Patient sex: M
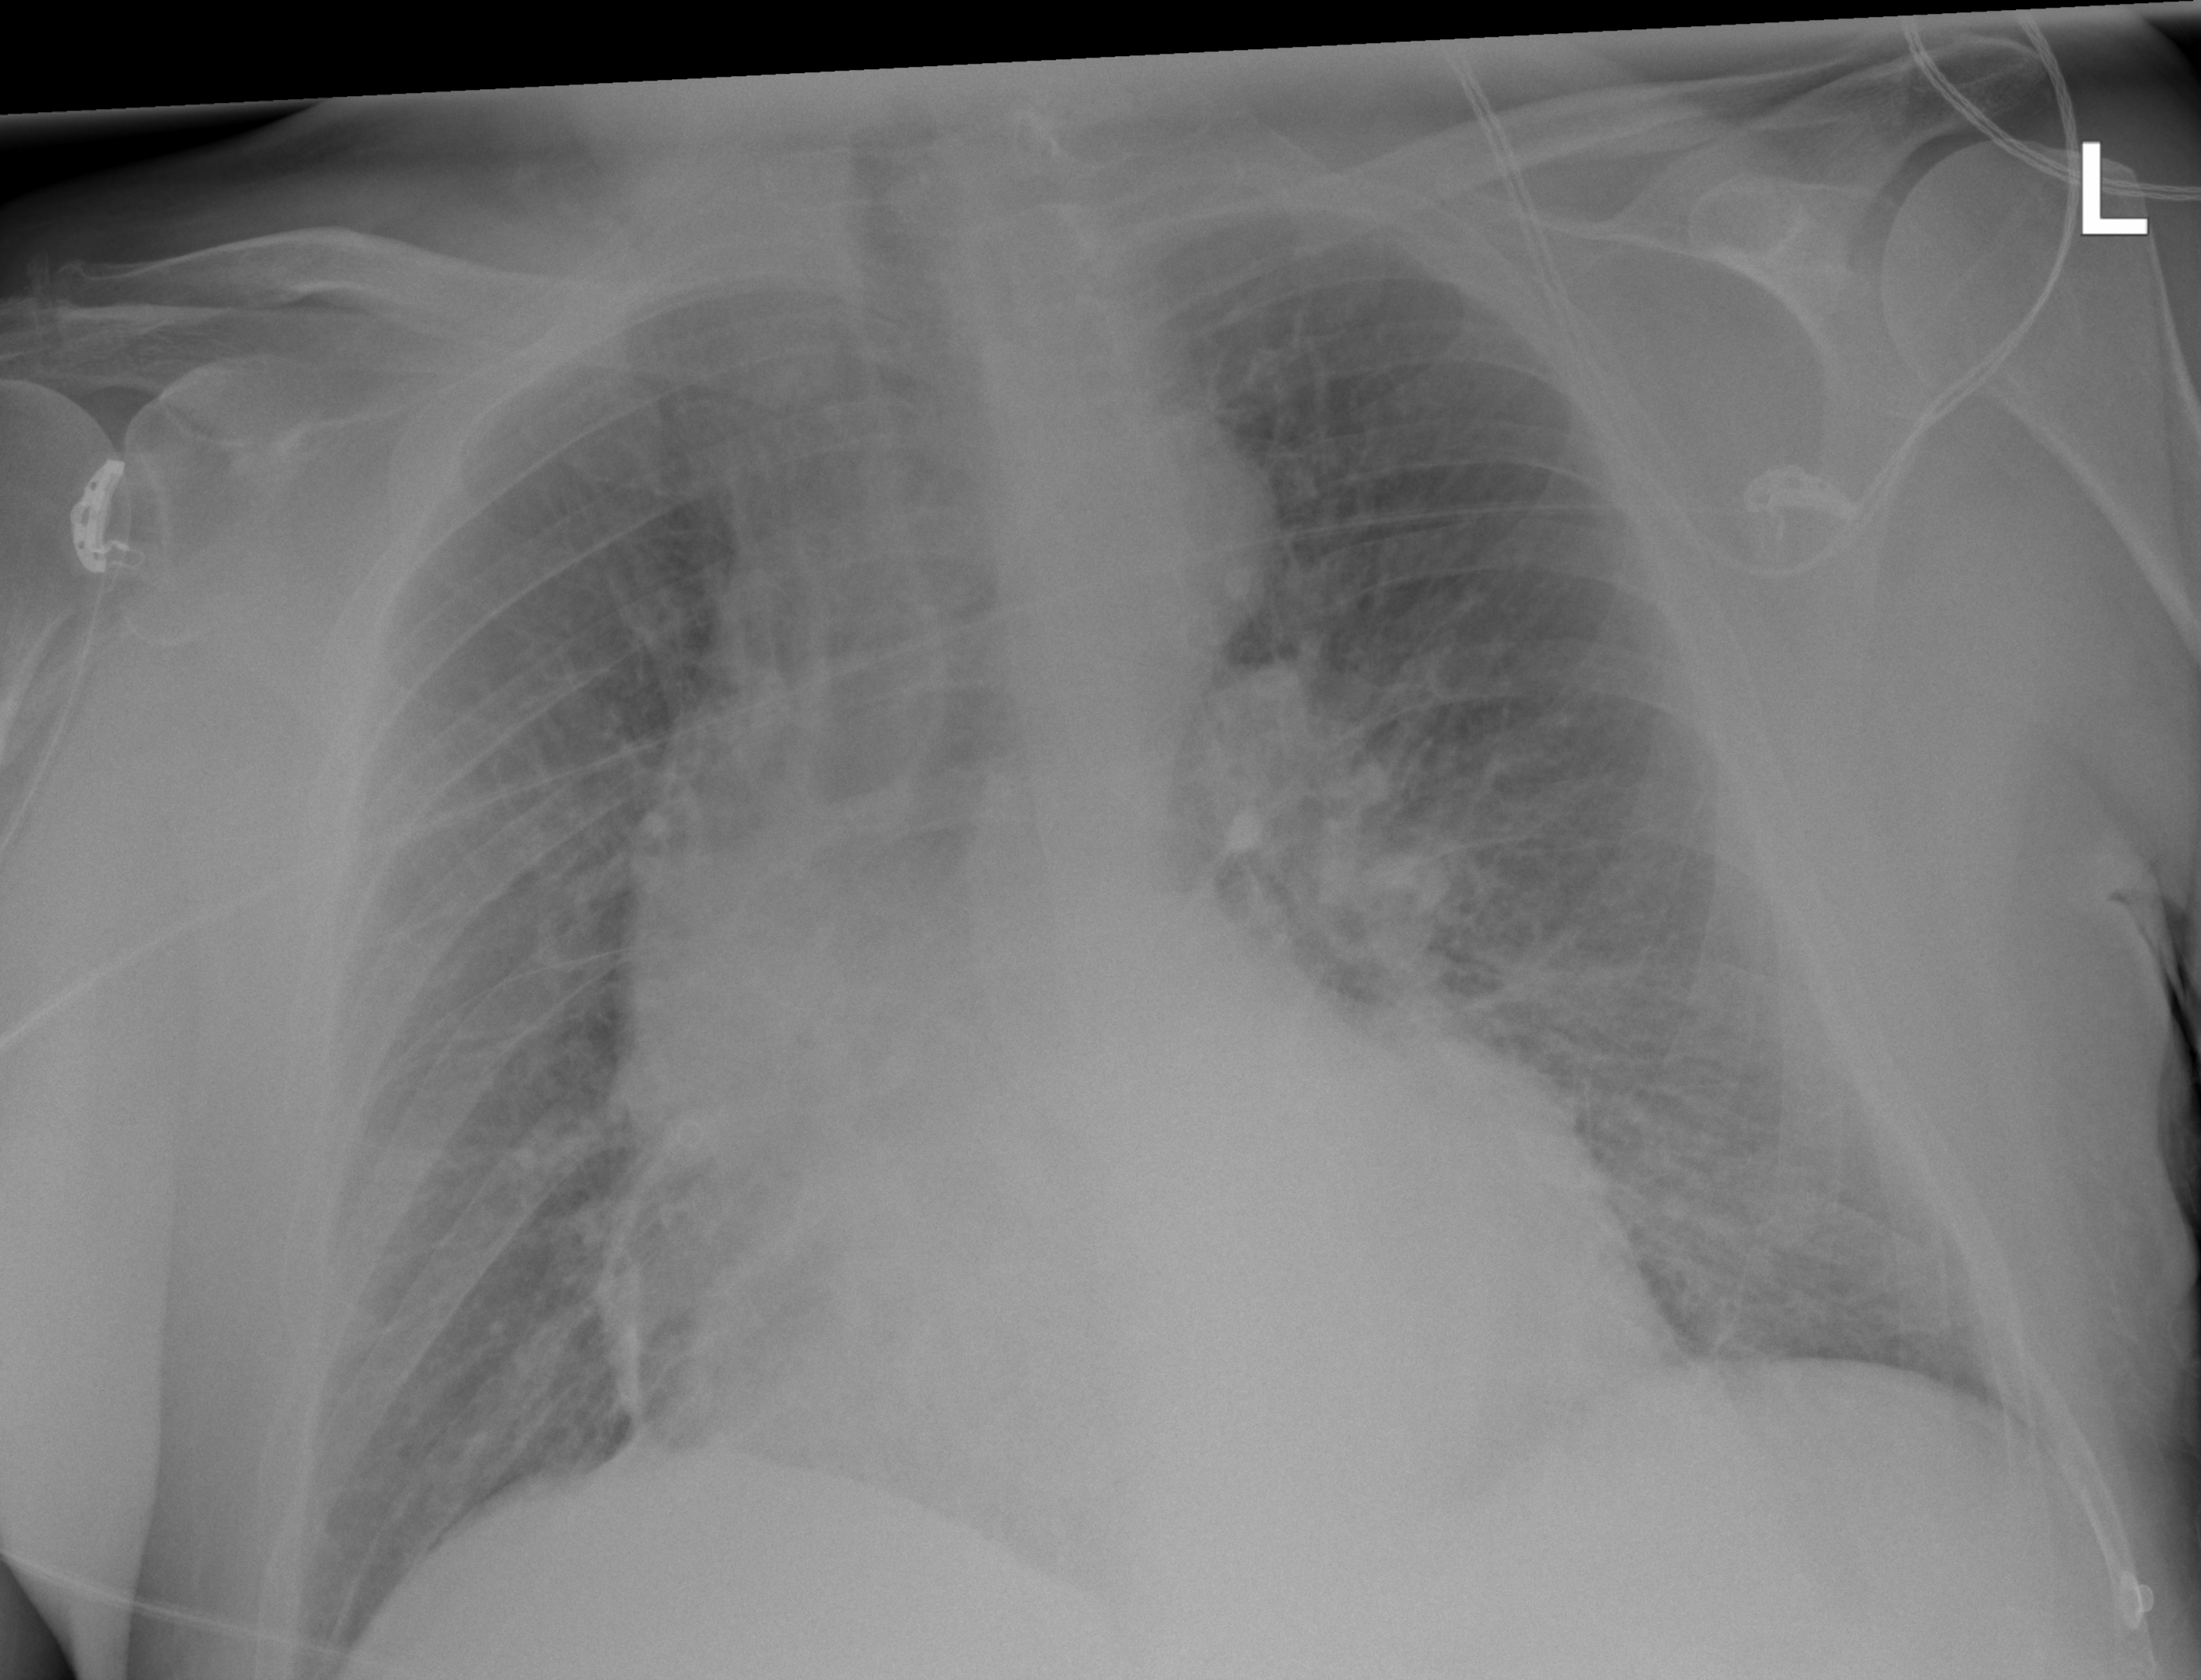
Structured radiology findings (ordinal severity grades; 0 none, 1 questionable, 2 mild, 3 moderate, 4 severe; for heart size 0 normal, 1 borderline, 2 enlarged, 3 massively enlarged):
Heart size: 2
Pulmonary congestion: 3
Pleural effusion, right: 0
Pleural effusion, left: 0
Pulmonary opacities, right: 2
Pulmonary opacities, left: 2
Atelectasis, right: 2
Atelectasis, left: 0